Question: I am using a data result
(<URL>
What I am trying to do is color the states of the US map based on the label value in that state, using the maps package.
I am trying use following code, but it doesn't work.
'''
library(choroplethr)
gtd <- read.csv("/Users/urAD_Jeff/Documents/Image analysis/result PNG/state.CSV")
statelabel<- ddply(gtd, .(y), "nrow")
colnames(statelabel) <- c("label", "value")
statelabel$label <- tolower(statelabel$label)
statelabel$label <- gsub(" (u.s. state)", "", statelabel$label, fixed=TRUE)
choroplethr(statlabel, lod="state")
'''
The wanted result image looks like :

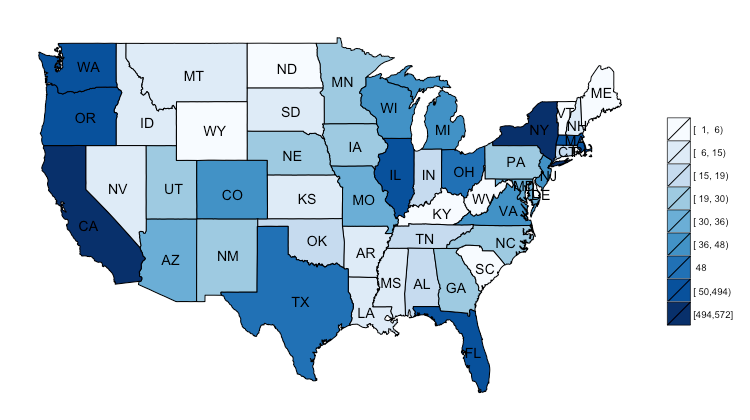
Answer: Here is the closest (you have missing states):
'''
library(choroplethr)
library(choroplethrMaps)
library(plyr)
gtd <- read.csv("State.CSV")
statelabel <- gtd[,2:3]
colnames(statelabel) <- c("region", "value")
statelabel$region <- tolower(statelabel$region)
statelabel$region <- gsub(" (u.s. state)", "", statelabel$region, fixed=TRUE)
state_choropleth(statelabel)
# Warning in super$initialize(map.df, user.df) :
# Your data.frame contains the following regions which are not mappable:
# washington (state), unknown
# Warning in self$bind() :
# The following regions were missing and are being set to NA: north dakota,
# rhode island, south dakota, district of columbia
'''